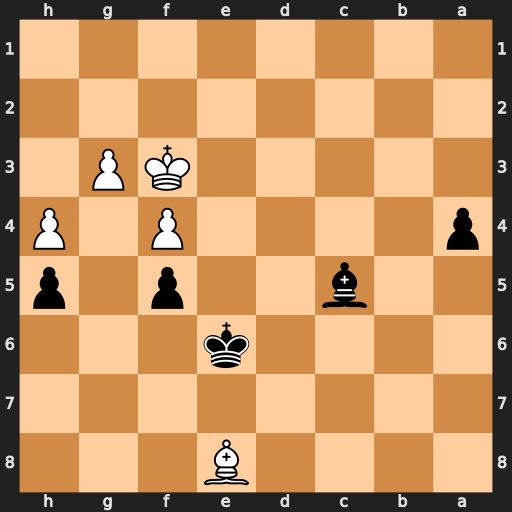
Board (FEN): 4B3/8/4k3/2b2p1p/p4P1P/5KP1/8/8
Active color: b
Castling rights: -
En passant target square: -
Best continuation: a3 Ba4 Kd5